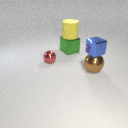
small blue metal cube above large brown metal sphere